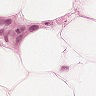
Metastatic tissue present: yes